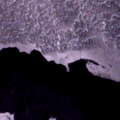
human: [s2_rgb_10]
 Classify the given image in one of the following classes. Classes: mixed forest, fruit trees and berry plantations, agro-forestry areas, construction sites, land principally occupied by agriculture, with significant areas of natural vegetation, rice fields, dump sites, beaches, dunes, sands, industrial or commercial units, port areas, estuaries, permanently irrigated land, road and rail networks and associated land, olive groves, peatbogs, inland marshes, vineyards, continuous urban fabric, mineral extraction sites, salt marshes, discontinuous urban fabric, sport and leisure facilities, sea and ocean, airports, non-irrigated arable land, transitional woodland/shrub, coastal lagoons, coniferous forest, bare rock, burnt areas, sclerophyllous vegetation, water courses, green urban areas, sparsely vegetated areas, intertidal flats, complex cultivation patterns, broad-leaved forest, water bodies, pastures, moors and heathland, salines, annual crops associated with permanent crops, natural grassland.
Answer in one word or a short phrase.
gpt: industrial or commercial units, airports, coniferous forest, mixed forest